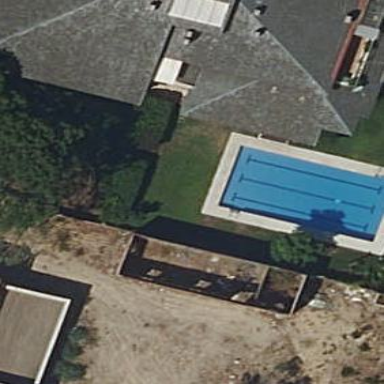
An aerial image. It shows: Swimming pool located in leisure land.